Question: I am creating android apps using Xamarin C# and SQLITE as database.
I have created C# class say 'DBCreate.cs' containing around 6000 insert statements and that class takes SQLITECONNECTION object as parameter. In my main database class I am creating SQLITECONNECTION object and then I am passing same object to DBExtened.cs. I am getting error that 'method is too complex':

How to fix this?
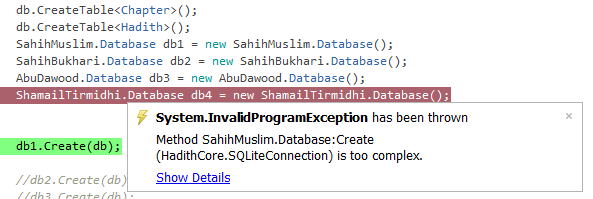
Answer: I believe it's a limitation on the byte-code. The solution is simple: make the method "less complex" or "much smaller".
That is, split all the code up between methods or, better, extract the from the .
---
I recommend extracting the data such that there are not 6k insert statements! While I would likely use an data-source (such as a file), using arrays and loops to populate the data would avoid this error and possibly create for more space-efficient compiled code.